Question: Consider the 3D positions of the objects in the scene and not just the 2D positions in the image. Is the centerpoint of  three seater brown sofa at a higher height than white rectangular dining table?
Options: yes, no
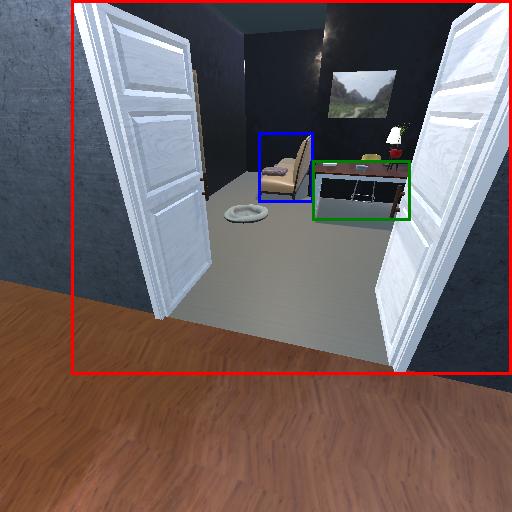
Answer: yes